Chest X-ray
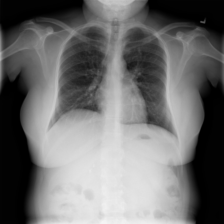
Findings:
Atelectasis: negative
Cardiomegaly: negative
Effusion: negative
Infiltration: negative
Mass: negative
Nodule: negative
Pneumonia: negative
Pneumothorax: negative
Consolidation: negative
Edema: negative
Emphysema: negative
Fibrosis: negative
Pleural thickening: negative
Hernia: negative